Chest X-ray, AP view. Patient: 54 years old, sex M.
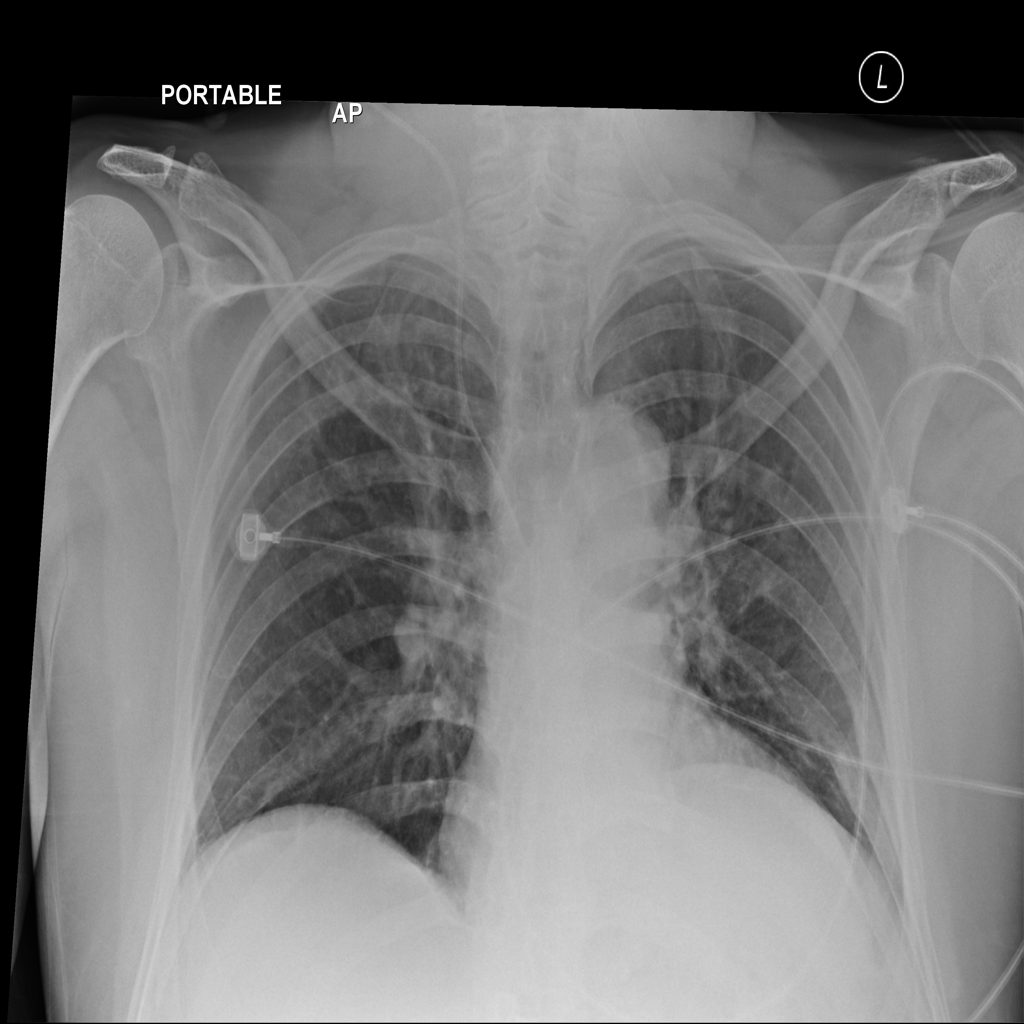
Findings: No Finding